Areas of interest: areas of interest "Industrial"
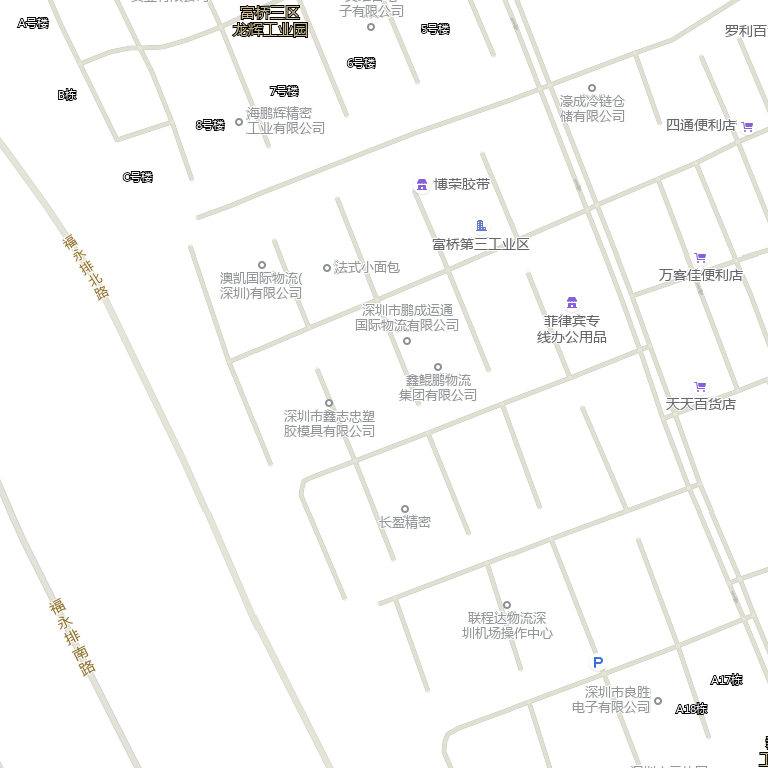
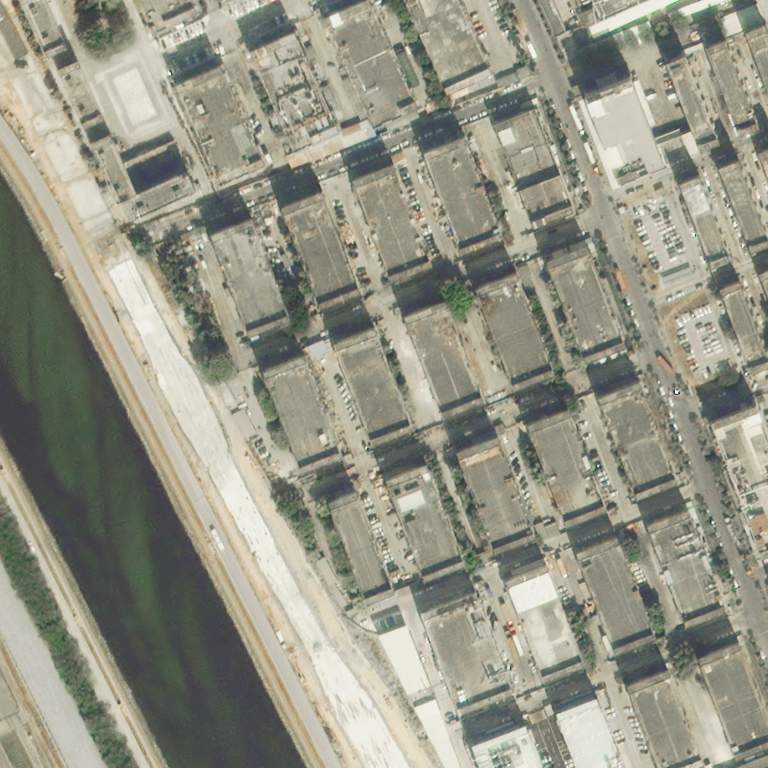